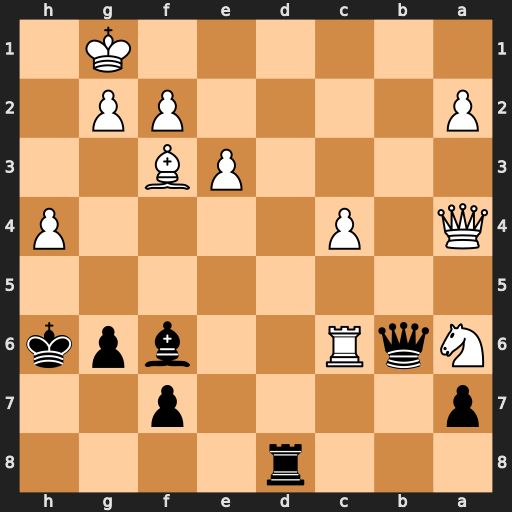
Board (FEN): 3r4/p4p2/NqR2bpk/8/Q1P4P/4PB2/P4PP1/6K1
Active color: b
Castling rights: -
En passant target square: -
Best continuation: Qb1+ Kh2 Be5+ g3 Rd2